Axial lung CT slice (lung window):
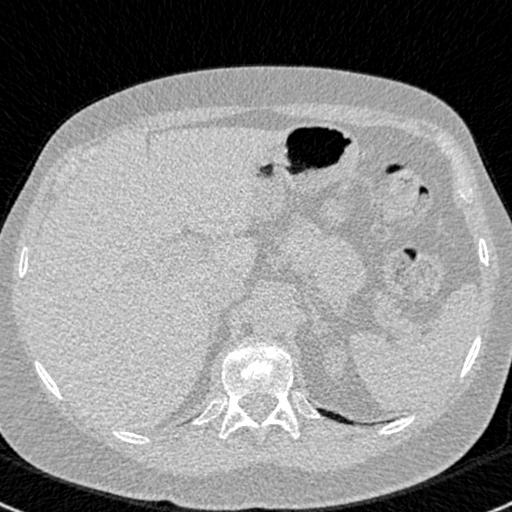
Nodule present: no